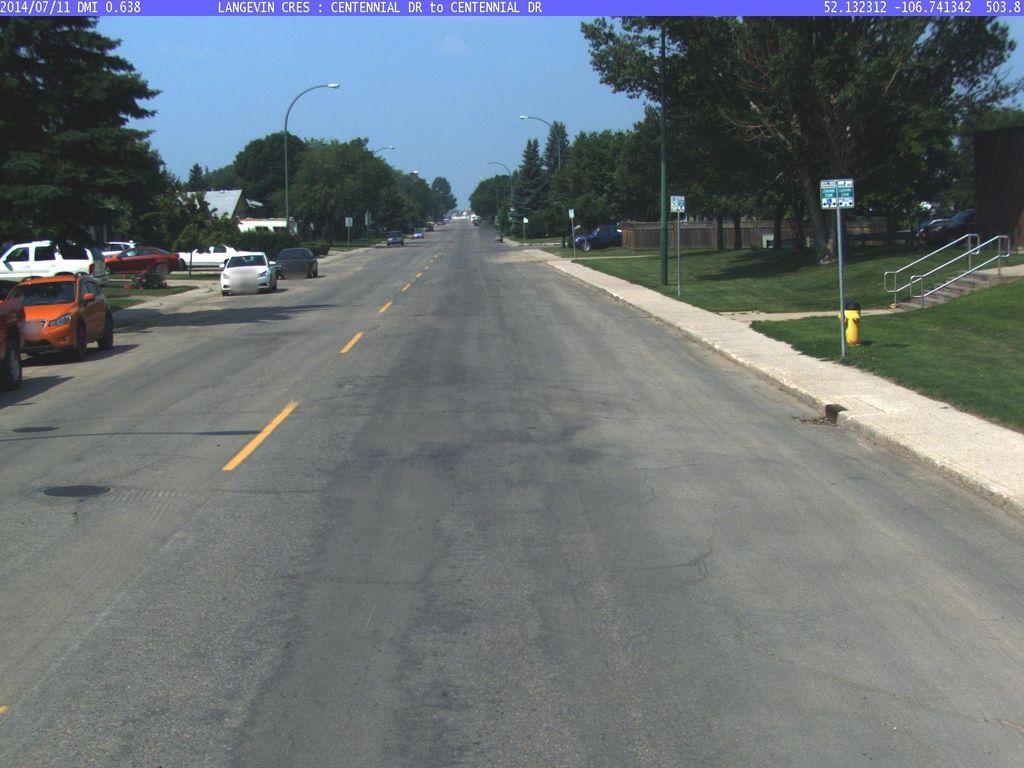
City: saskatoon